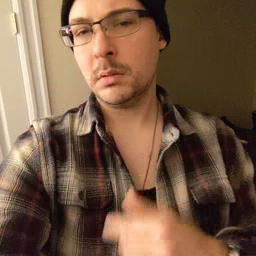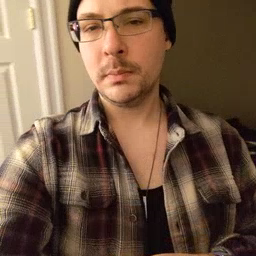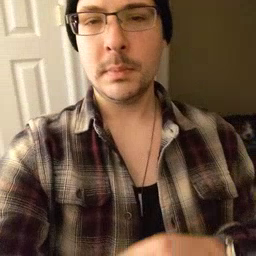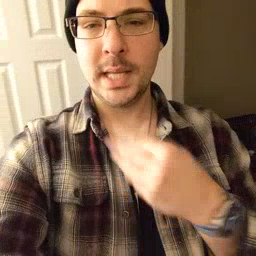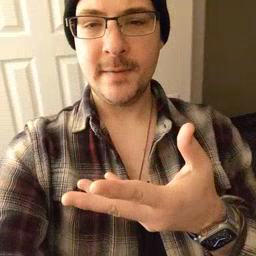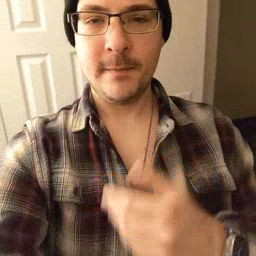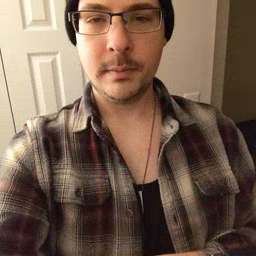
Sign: give